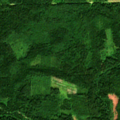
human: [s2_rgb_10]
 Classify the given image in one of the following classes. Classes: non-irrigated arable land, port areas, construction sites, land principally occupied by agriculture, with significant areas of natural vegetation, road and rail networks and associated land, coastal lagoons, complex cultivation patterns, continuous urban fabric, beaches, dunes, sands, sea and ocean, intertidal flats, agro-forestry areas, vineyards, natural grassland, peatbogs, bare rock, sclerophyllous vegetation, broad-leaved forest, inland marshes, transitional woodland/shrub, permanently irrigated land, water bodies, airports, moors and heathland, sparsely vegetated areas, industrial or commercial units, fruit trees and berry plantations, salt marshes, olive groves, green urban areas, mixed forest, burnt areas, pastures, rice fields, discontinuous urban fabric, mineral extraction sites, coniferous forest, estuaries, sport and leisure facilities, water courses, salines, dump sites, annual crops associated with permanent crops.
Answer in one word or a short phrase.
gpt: non-irrigated arable land, broad-leaved forest, coniferous forest, mixed forest